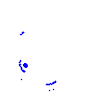
Particle: pion